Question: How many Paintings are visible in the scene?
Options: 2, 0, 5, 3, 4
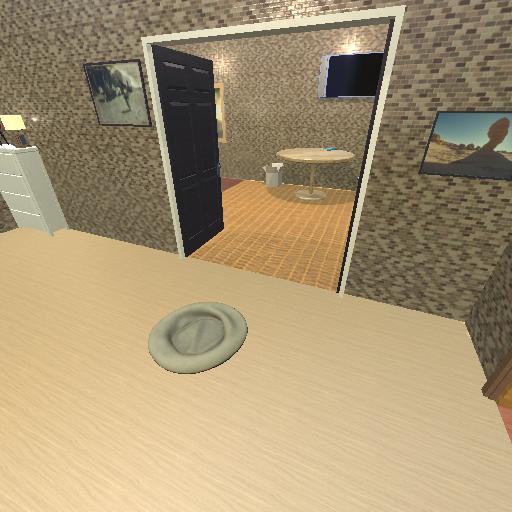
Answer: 2